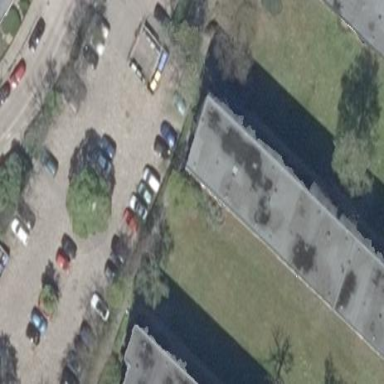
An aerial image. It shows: Building with apartments and flat roof.